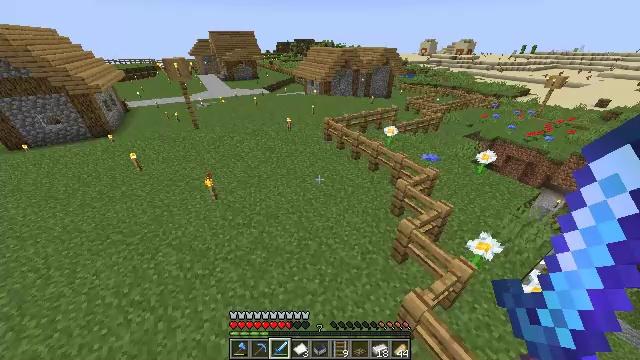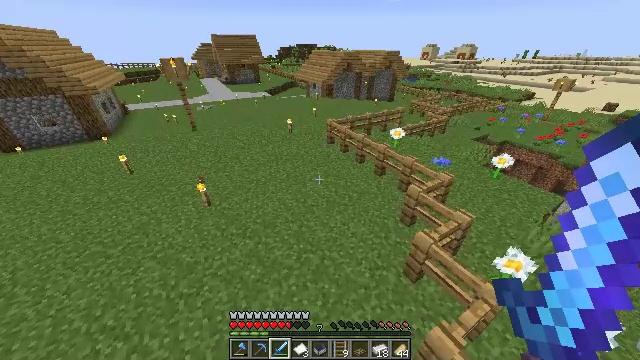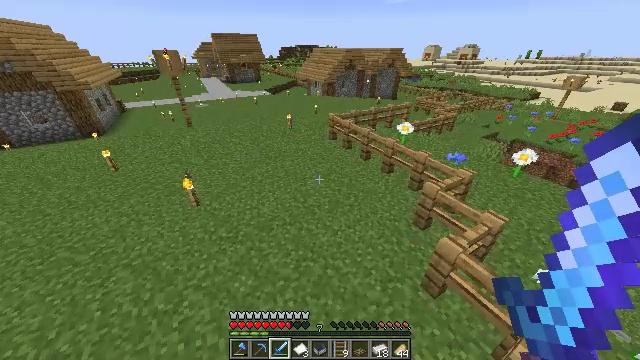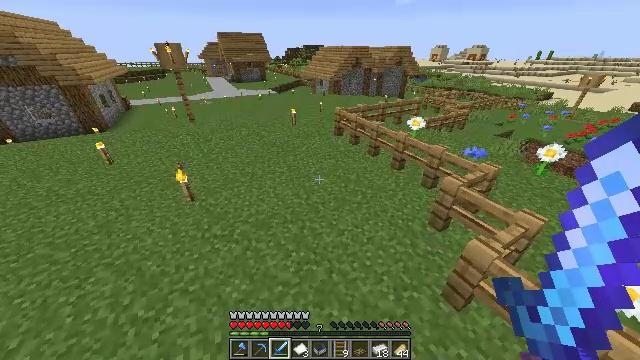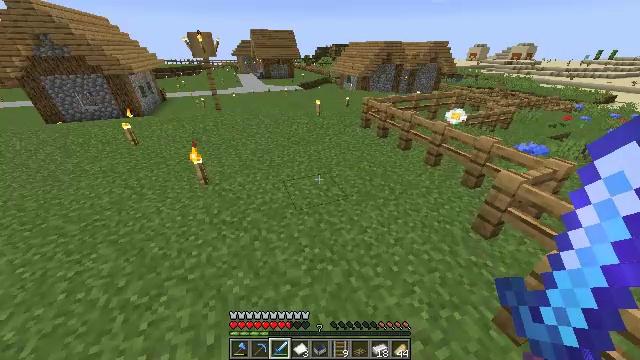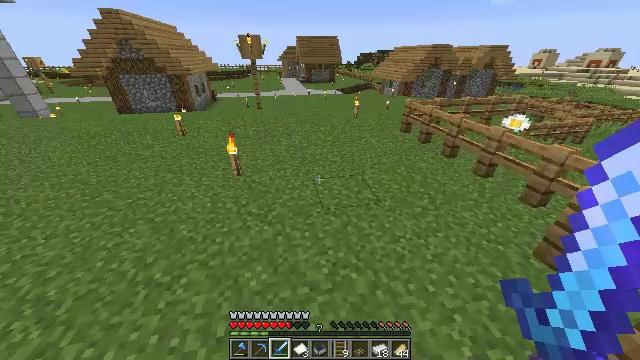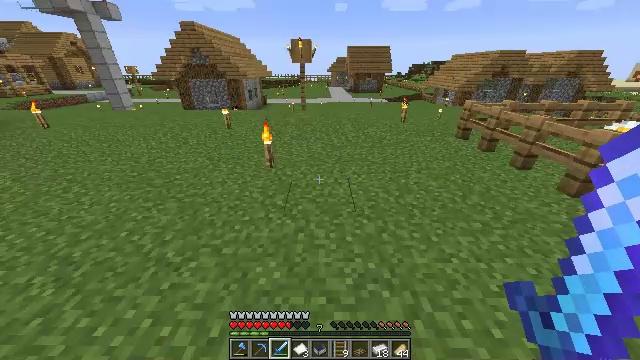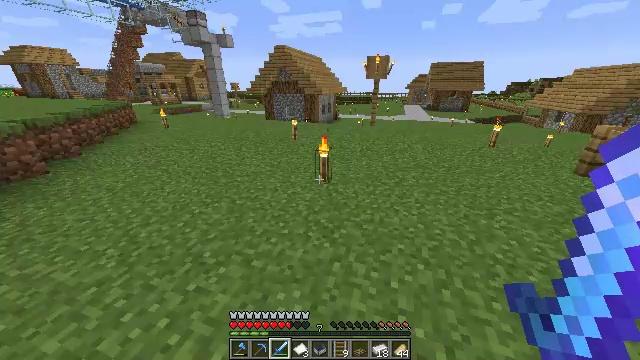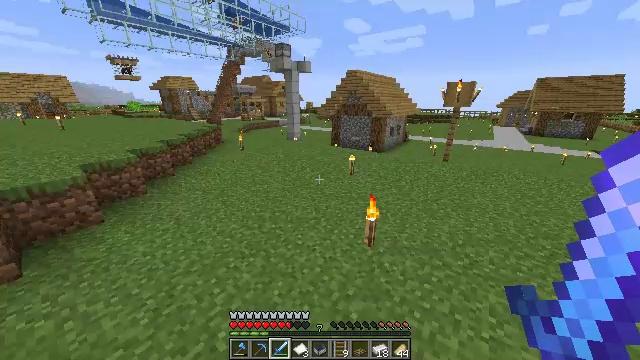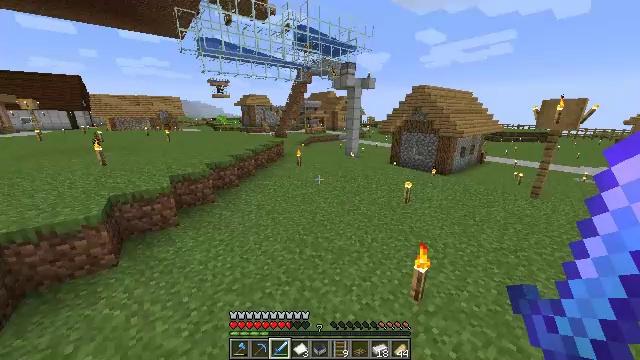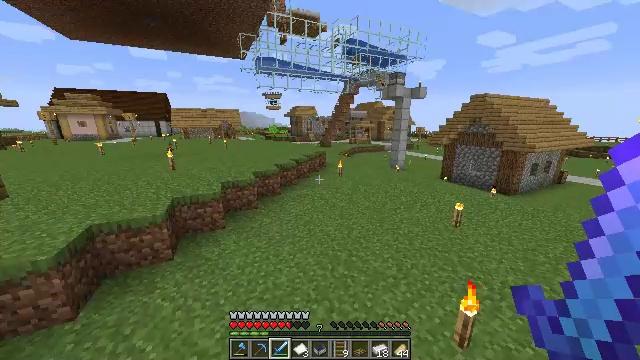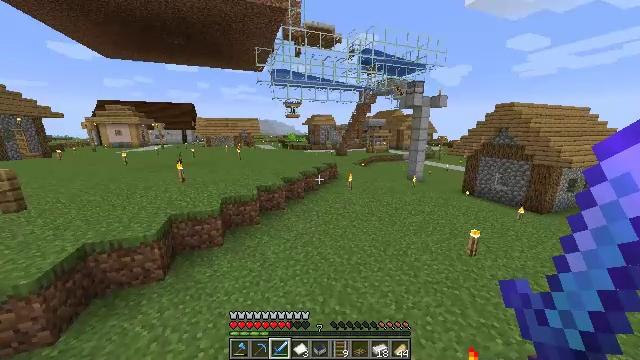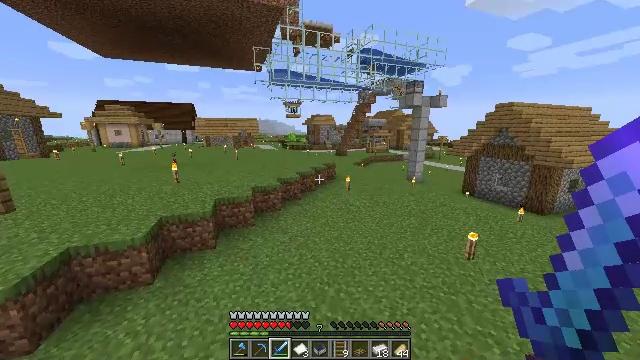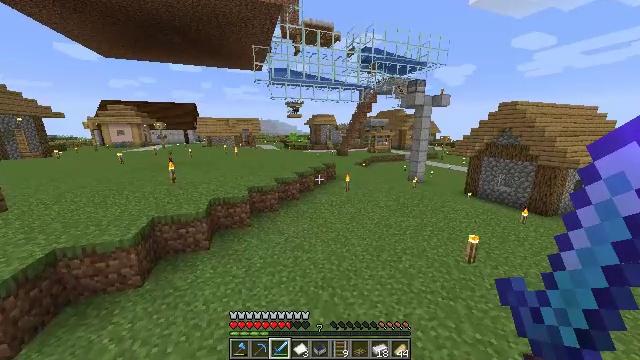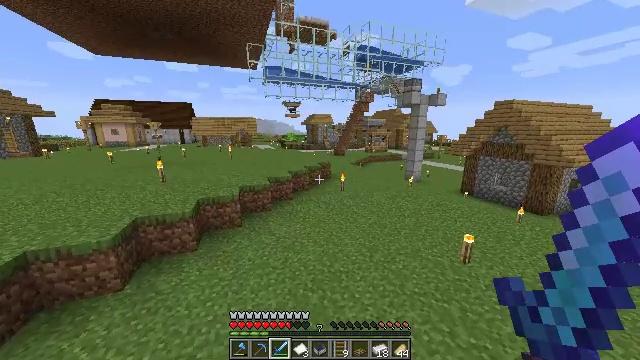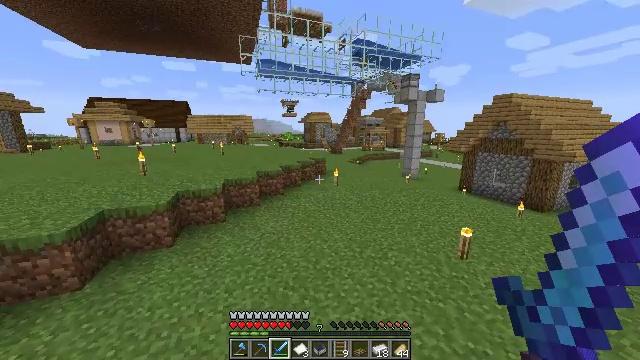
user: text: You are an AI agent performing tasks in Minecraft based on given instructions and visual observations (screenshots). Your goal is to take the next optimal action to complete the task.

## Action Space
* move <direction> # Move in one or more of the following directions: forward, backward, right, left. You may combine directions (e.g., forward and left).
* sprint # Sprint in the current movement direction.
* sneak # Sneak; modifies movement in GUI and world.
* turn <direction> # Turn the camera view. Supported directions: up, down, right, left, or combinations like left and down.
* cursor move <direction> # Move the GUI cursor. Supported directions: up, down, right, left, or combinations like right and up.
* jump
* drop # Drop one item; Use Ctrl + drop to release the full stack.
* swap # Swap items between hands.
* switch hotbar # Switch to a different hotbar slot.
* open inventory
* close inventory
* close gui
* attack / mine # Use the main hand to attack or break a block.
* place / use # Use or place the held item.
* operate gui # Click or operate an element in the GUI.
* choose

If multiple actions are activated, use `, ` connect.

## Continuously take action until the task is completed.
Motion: motion action
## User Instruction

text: Cut down the sugar cane stalks.
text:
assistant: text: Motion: move forward, turn up, jump
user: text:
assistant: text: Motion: move forward, jump
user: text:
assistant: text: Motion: move forward, turn left, jump
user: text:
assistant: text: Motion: move forward, sprint, turn left, jump
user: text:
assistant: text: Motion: move forward, sprint, turn left and up, jump
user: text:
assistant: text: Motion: move forward, sprint, turn left and up, jump
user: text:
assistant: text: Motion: move forward, sprint, turn left and up, jump
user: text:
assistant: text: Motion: move forward, sprint, turn left and up, jump
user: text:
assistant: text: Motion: move forward, turn left and up, jump
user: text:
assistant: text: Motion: move forward, turn left and up, jump
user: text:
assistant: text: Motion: move forward, turn left and up, jump
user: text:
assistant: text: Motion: move forward, jump
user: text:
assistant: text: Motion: move forward, jump
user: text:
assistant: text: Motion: move forward, sprint, jump
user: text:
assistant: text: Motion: move forward, sprint, jump
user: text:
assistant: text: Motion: move forward, sprint, jump
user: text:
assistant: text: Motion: move forward, sprint, jump
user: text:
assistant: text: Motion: move forward, jump
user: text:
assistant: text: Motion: move forward, jump
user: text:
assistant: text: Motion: move forward, turn left, jump
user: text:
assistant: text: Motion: move forward, jump
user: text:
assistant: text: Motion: move forward, sprint, jump
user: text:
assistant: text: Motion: move forward, sprint, jump
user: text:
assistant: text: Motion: move forward, sprint, jump
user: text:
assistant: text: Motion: move forward, sprint, jump
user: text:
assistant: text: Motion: move forward, sprint, jump
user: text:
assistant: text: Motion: move forward, jump
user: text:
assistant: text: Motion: move forward, jump
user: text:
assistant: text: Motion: move forward, jump
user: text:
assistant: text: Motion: move forward, jump